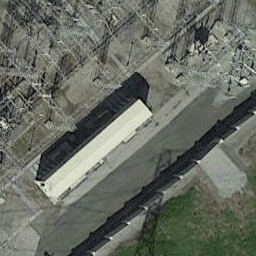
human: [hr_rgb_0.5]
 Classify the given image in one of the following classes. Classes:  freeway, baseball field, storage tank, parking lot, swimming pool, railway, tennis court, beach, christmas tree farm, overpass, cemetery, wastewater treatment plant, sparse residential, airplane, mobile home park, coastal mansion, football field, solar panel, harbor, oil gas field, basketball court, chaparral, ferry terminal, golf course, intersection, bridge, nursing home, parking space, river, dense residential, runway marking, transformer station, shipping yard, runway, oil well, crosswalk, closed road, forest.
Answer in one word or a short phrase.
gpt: transformer station